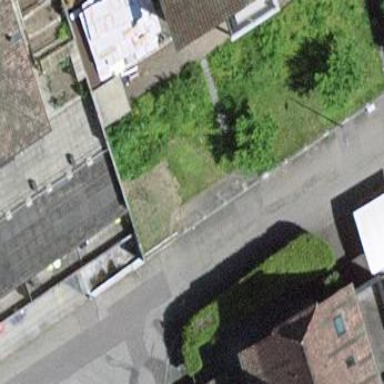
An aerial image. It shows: Garage.